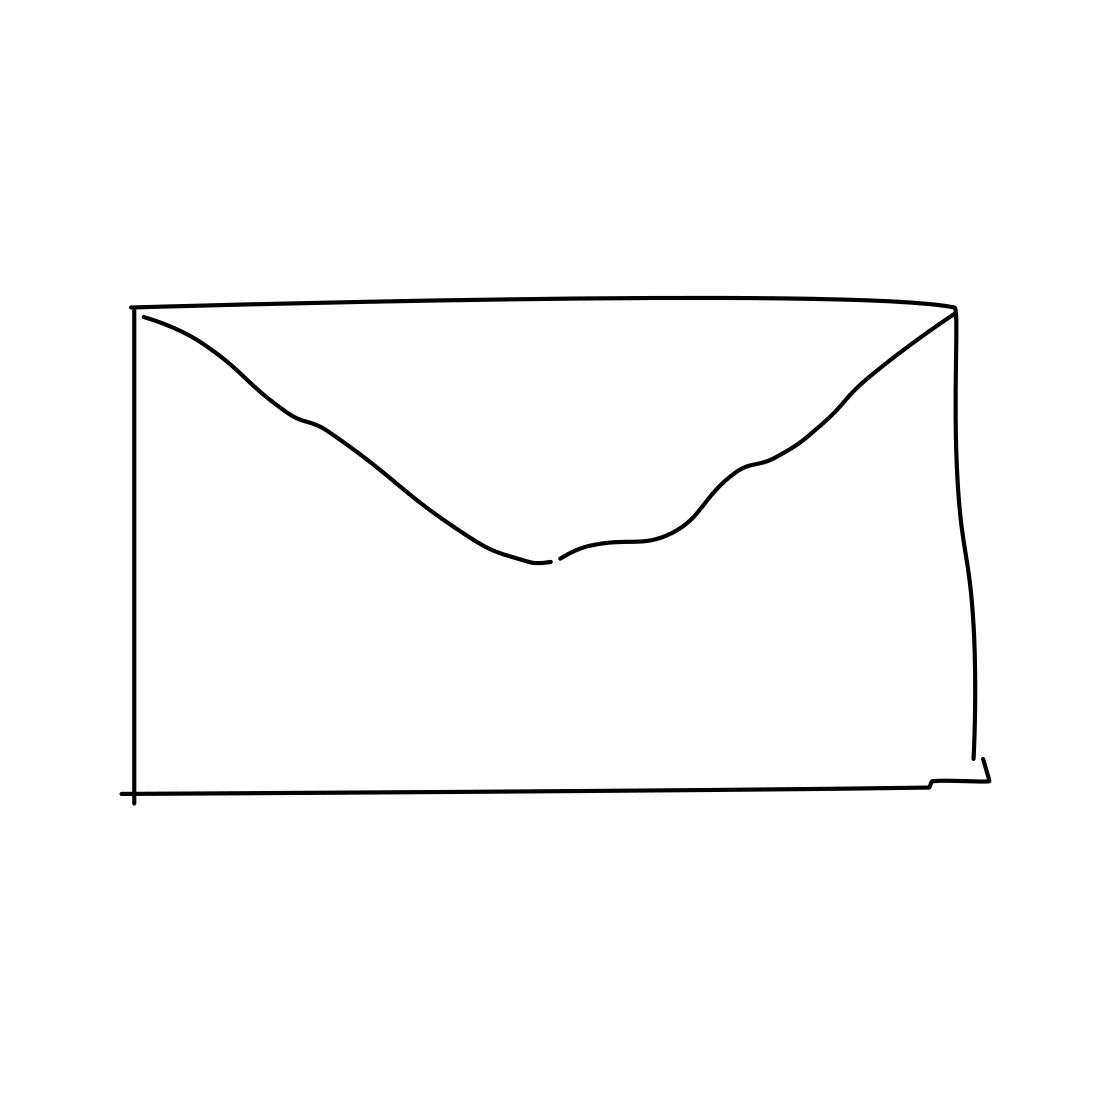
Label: envelope